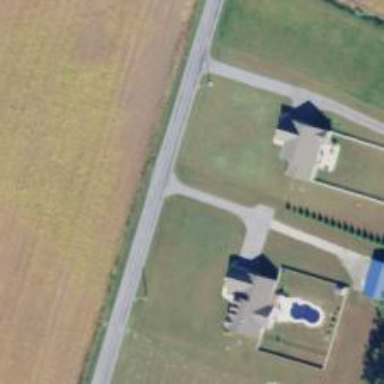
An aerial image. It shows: Driveway leading to service road.